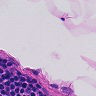
Metastatic tissue present: no